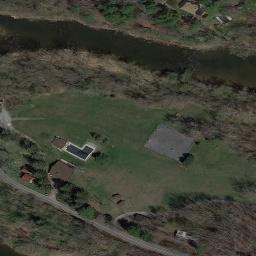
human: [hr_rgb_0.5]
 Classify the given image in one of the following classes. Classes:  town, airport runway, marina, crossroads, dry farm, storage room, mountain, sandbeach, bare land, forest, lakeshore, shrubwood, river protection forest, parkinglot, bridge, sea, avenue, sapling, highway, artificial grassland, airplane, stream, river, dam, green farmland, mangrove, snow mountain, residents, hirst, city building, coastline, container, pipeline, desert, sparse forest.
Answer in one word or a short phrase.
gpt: river